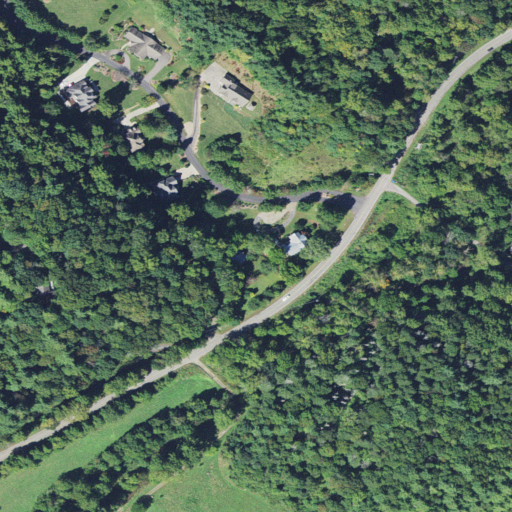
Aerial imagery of valley in North Carolina named Barrett Cove containing deciduous forest, mixed forest, open development, pasture, low intensity development, and medium intensity development